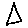
Label: triangle